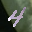
Label: 4